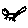
Label: cat